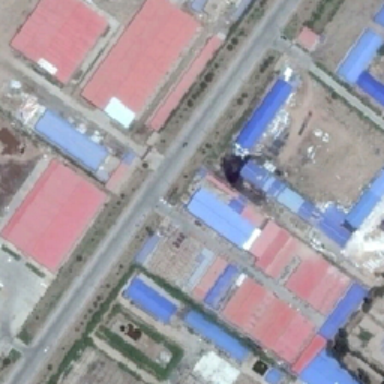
The factory of red and blue roofs is constructed on the bare ground through the road .